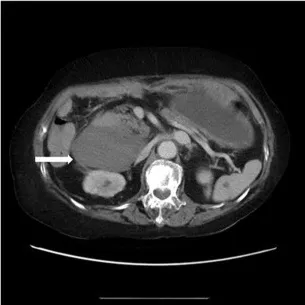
Abdominal CT. (B) Axial view of abdominal CT revealed large, non-enhanced mass (white arrow). Given the patient's hemodynamic stability and absence of signs for gastrointestinal bleeding, it was likely to be an intramural hematoma.
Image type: radiology (ct)